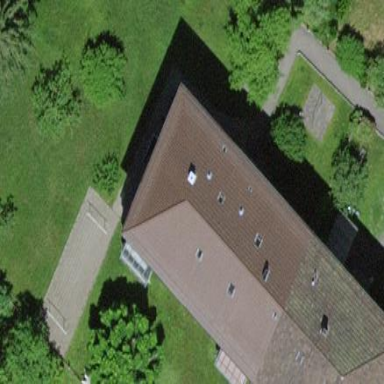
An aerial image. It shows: Hipped roof on apartment building.